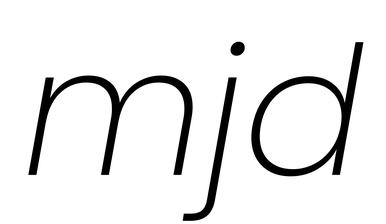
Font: Poppins-ExtraLightItalic